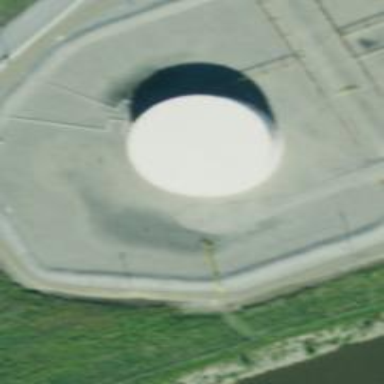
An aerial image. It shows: Storage tank with man-made structure.